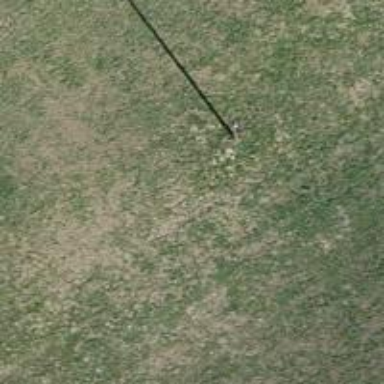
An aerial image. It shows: Power pole.